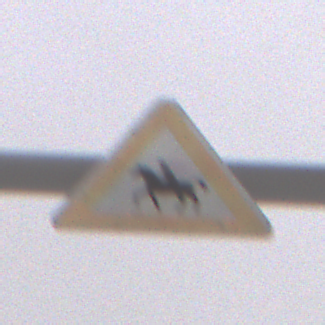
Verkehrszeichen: ReiterRechts
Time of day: Midday
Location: Outdoor (Nature)
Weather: Overcast
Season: Winter
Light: Natural